Question: The HTML inside the 'aside' isn't editable but CKEditor still runs the content filter and removes tags and shows hidden input fields.
The relevant HTML widget code is as follows:
'''
<aside class="widget widget-form" contenteditable="false" data-widget-id="12" id="widget-4564" style="width: 40%; float: left;">
// my form HTML goes here
</aside>
'''
The relevant CKEditor widget code is as follows:
'''
template :
'<aside class="widget" contenteditable="false" style="width: 50%; float: left;" id="widget-'+Date.now().toString().substring(Date.now().toString().length-4)+'"> New Widget </aside>',
allowedContent : true,
upcast: function( element ) {
if ( element.name == 'aside' && element.hasClass( 'widget' ) )
return true;
},
'''

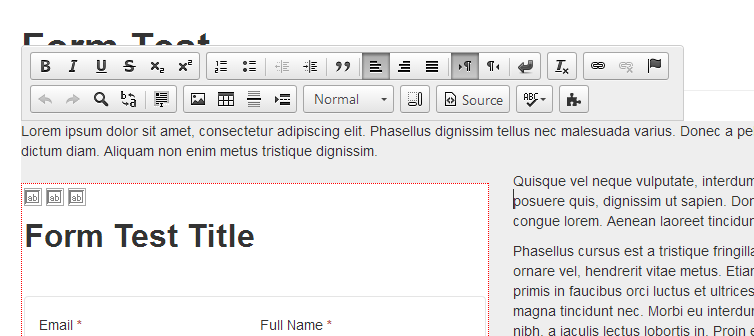
Answer: Basically my solution to this problem was to load the widget's content after CKEditor has loaded.
In the widget plugin I used the init function like so:
'''
init : function() {
window.element = $(this.element.$);
$.get("/_includes/_.aspx", {
'q' : 'widget_get',
'id' : element.data('widget-id')
}).always(function(data){
element.html(data);
});
},
'''
I use jQuery to load the contents of the widget after CKEditor has loaded.
When I save my editor's content (on the server side) I Regex out all the widget's content and leave only references.
On non-edit load I replace those references with the complete widget.
On edit load I replace those references with my empty '<aside>' tag with the widget guts loading after CKEditor has loaded from the 'init' function above.
My aside tags are recognized by CKEditor as widgets using <URL>.
Loading the Widget guts after CKEditor means the widget appears exactly as it does with CKEditor not loaded.